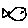
Label: fish